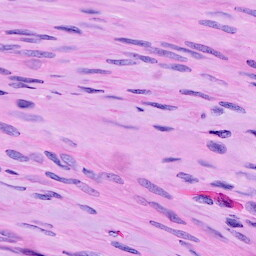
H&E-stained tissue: Ovarian